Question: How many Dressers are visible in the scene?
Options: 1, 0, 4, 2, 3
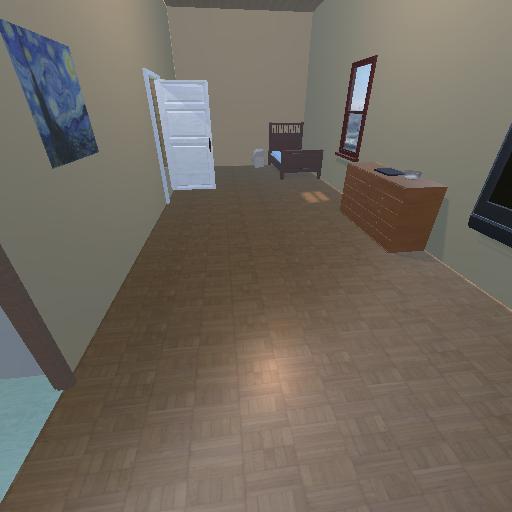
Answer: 1